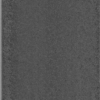
Label: dusty